Question: I have two tables in Access 2003, these tables hold model numbers and account numbers, with the serial number being the primary key. How could I go about comparing a the same serial number in the two tables and see what changed?
For example:

Lets say row 2 is from TableA and Row 3 is from TableB, how would I extract a row from one table (row 2) and compare it to the same primary key in a different table (row 3).
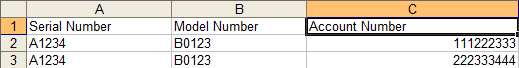
Answer: This query will show you which '[Serial Number]' values have different values for '[Model Number]' and/or '[Account Number]'.
'''
SELECT
a.[Serial Number],
a.[Model Number] AS model_number_a,
b.[Model Number] AS model_number_b,
a.[Account Number] AS account_number_a,
b.[Account Number] AS account_number_b
FROM
TableA AS a
INNER JOIN TableB AS b
ON a.[Serial Number] = b.[Serial Number]
WHERE
a.[Model Number] <> b.[Model Number]
OR a.[Account Number] <> b.[Account Number];
'''
Note that query will only examine '[Serial Number]' values which are present in both tables. If you also want to return rows where a 'TableA.[Serial Number]' does not exist in 'TableB', change the join to 'LEFT JOIN'.
If the '[Model Number]' and/or '[Account Number]' can contain Nulls, the comparisons will be more challenging. If you will be running the query from within an Access application session, you can use 'Nz()' to cope with Nulls.
'''
WHERE Nz(a.[Model Number], '') <> Nz(b.[Model Number], '')
'''
If you need to run the query from outside Access, use an 'IIf()' expression.
'''
WHERE
IIf(a.[Model Number] Is Null, '', a.[Model Number])
<>
IIf(b.[Model Number] Is Null, '', b.[Model Number])
'''